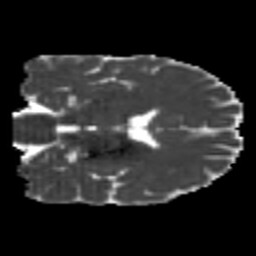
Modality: MD
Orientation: coronal
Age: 26
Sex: male
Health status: healthy
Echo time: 0.074 s